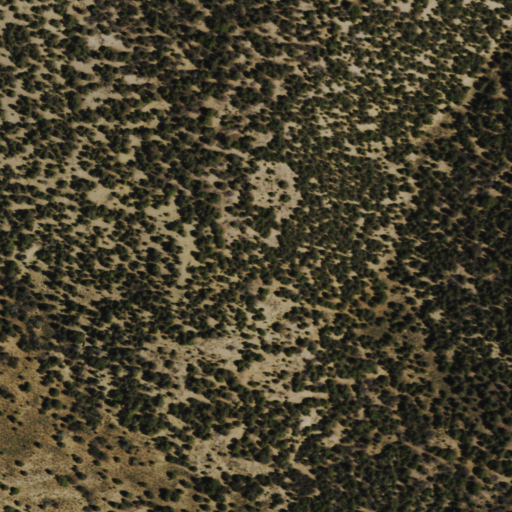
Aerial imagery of mountain in Nevada named Hamilton Butte containing evergreen forest and shrub